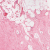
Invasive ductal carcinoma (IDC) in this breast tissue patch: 0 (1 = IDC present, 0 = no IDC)